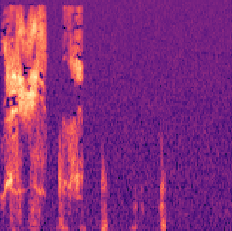
Sound class: Pig